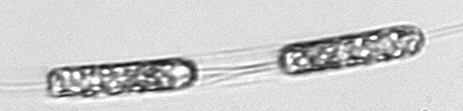
Label: Ditylum_brightwellii